Question: The fold arrow in the gutter doesn't have arrows for all indented elements in HTML, only a few:

It only shows an arrow on line #2 and #6. This is with reindenting and --- "tab_size": 2, "translate_tabs_to_spaces": true --- in my user settings.
Is anyone else experiencing this? I have the fold arrows set to always show and it'd be so much faster to be able to collapse each respective HTML element when necessary.
Thanks!
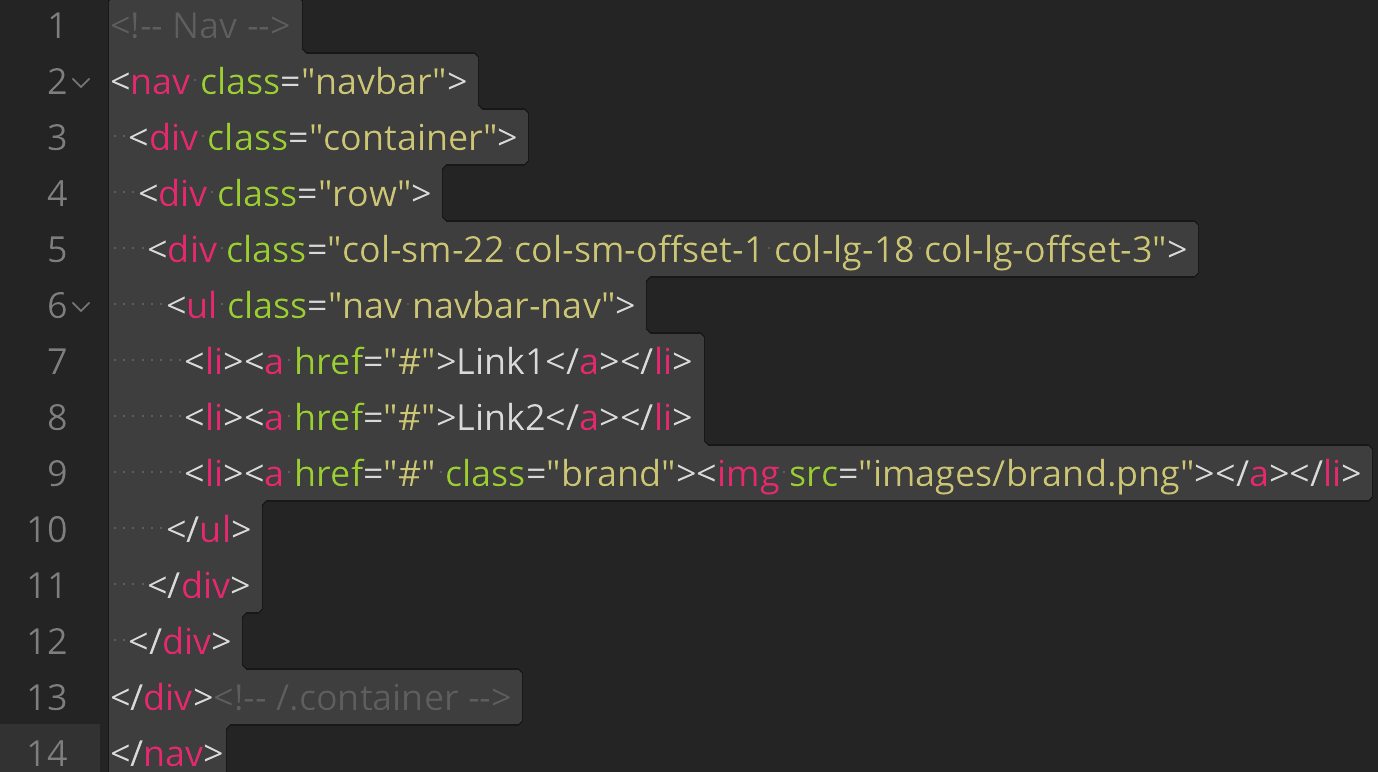
Answer: Your indentation must to be well done to have folding arrows :

'''
"tab_size": 4,
"tabs_small": true,
"translate_tabs_to_spaces": true
'''